【题型】解答题　【知识点】平面几何　【难度】easy
\textbf{3. (2025·上海黄浦·二模)} 已知，在$\triangle ABC$中，$AC=5$，$AB=7$，$\cos A=\frac{3}{5}$，$D$是边$AB$上一动点，连接$CD$。点$O$在线段$CD$上，且$\frac{CO}{OD}=\frac{4}{5}$，以点$O$为圆心，$CO$为半径作$\odot O$，交边$AC$于点$E$。

\vspace{0.5em}
\noindent
(1) 当点$D$与点$A$重合时，判断$\odot O$与边$AB$的位置关系并说明理由；

\vspace{0.5em}
\noindent
(2) 已知点$F$在$\odot O$上，且$\overset{\frown}{CE}=\overset{\frown}{CF}$，$EF$与边$BC$交于点$H$，当$EF$经过圆心$O$时（如图），求$\frac{EH}{EF}$的值；

\vspace{0.5em}
\noindent
(3) 过点$D$作$DP\parallel AC$，交边$BC$于点$P$，当$\odot O$与线段$DP$只有一个交点时，求$BD$的取值范围。
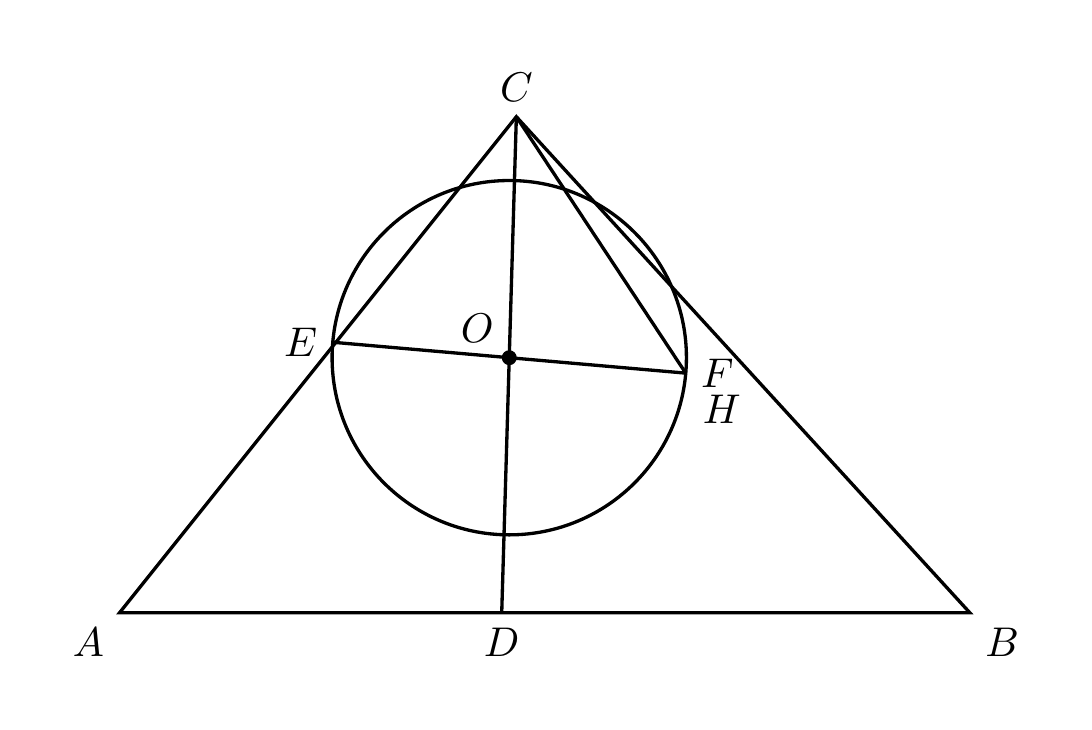
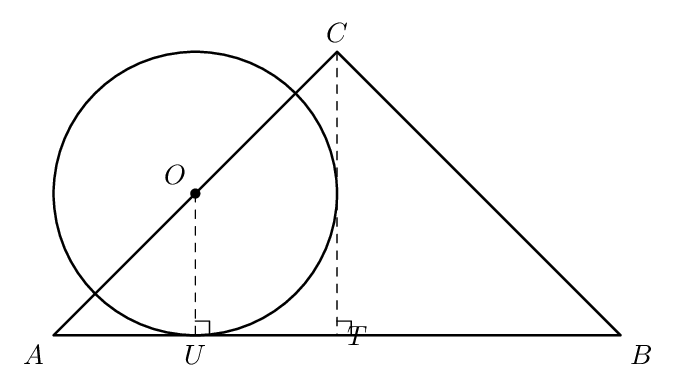
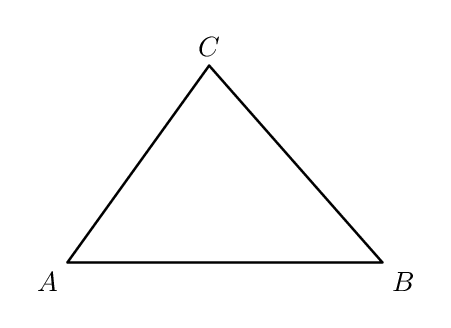
【解答】
\noindent
\textbf{【详解】}

\noindent
（1）解：$\odot O$与边$AB$相切，理由如下：

过点$C$作$CT \perp AB$于点$T$，

$\because$ 在$\triangle ABC$中，$AC=5$，$AB=7$，$\cos A=\frac{3}{5}$，

$\therefore AT = AC \times \cos A = 3$，

$\therefore CT = \sqrt{AC^2 - AT^2} = 4$，

$\therefore BT = AB - AT = 4$，$\sin A = \frac{CT}{AC} = \frac{4}{5}$，$\tan A = \frac{CT}{AT} = \frac{4}{3}$，

$\therefore BT = CT$，

$\therefore BC = \sqrt{CT^2 + BT^2} = 4\sqrt{2}$，

$\because CT \perp AB$，

$\therefore \angle B = \angle TCB = 45^\circ$，

过点$O$作$OU \perp AB$于点$U$，

$\because \frac{CO}{OD} = \frac{4}{5}$，当点$D$与点$A$重合时，

$\therefore \frac{CO}{OA} = \frac{4}{5}$，

$\therefore CO = \frac{4}{5}AO$，

$\because \sin A = \frac{OU}{AO} = \frac{4}{5}$，

$\therefore OU = \frac{4}{5}AO$，

$\therefore CO = OU$，

而$OC$为半径，$OU$为点$O$到边$AB$的距离，

$\therefore \odot O$与边$AB$相切；

\vspace{0.5em}
\noindent
（2）解：$\because \overset{\frown}{CE} = \overset{\frown}{CF}$，$CD$经过圆心，

$\therefore CD \perp EF$，

$\because EF$经过圆心$O$，

$\therefore OE = OF = OC$，

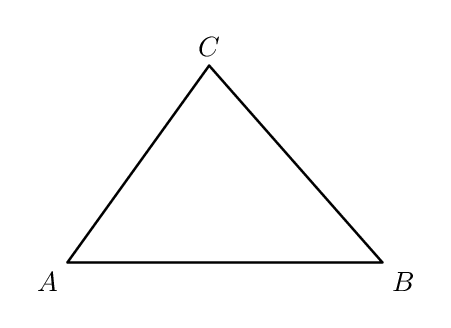